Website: walmart
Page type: delivery-shipping
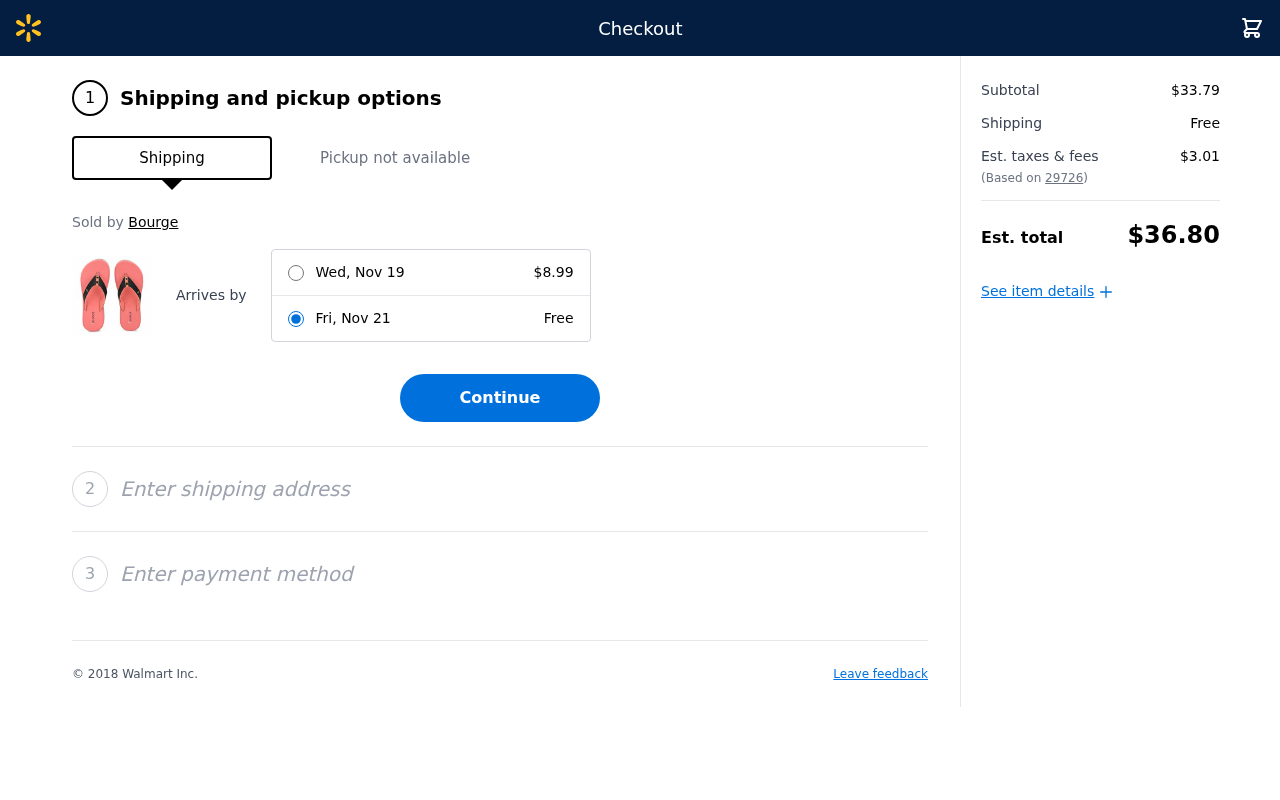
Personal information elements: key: PII_POSTCODE
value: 29726
Product elements: key: PRODUCT1_BRAND
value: Bourge
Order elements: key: ORDER_EXPRESS_DATE
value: Wed, Nov 19
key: ORDER_EXPRESS_PRICE
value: $8.99
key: ORDER_DELIVERY_DATE
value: Fri, Nov 21
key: ORDER_SHIPPING_COST
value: Free
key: ORDER_SUBTOTAL
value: $33.79
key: ORDER_SHIPPING_COST2
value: Free
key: ORDER_TAX
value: $3.01
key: ORDER_TOTAL
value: $36.80